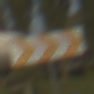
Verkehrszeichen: RichtungstafelnInKurvenGrossLinks
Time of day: SunriseSunset
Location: Outdoor (Special)
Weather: Clear
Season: NotSpecified
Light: Natural